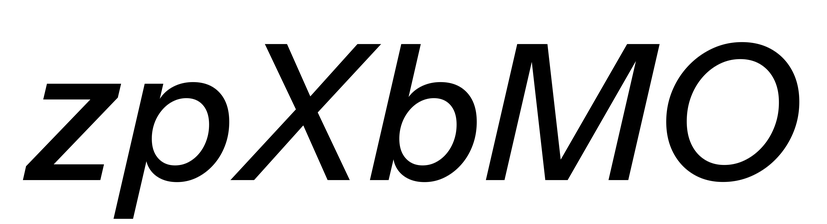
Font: InstrumentSans-Italic_Medium_Italic